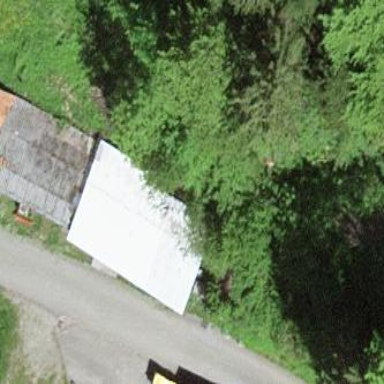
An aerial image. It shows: Shed.